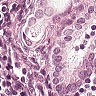
Metastatic tissue present: yes